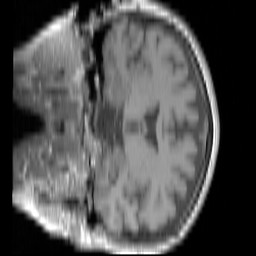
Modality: T1w
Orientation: coronal
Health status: ill
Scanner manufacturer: siemens
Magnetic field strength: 3 T
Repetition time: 0.304 s
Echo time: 0.00272 s